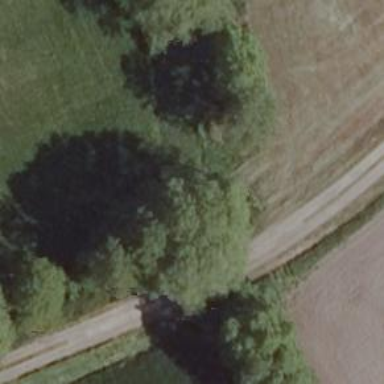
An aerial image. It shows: Row of trees in natural setting.